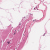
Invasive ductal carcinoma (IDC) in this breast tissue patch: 0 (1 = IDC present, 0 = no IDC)